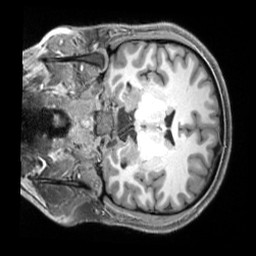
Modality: T1w
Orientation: coronal
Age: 31
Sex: male
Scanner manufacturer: siemens
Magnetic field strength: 3 T
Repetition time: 2.3 s
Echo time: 0.00229 s